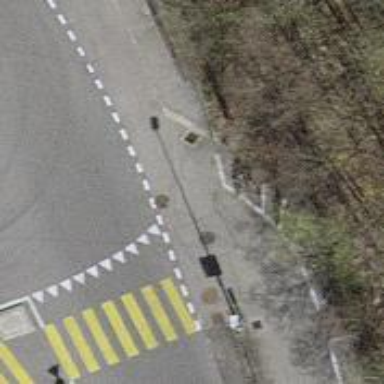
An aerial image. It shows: Unmarked road crossing.